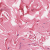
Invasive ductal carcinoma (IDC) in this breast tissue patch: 0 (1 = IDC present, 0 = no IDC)